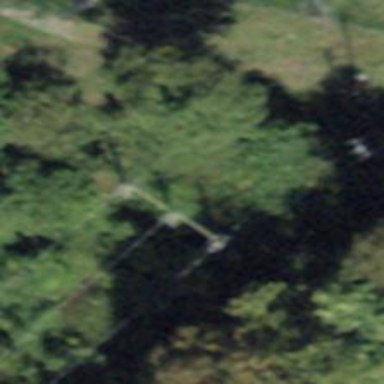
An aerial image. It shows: Utility pole as the man-made structure.